Aerial crown-view tile of a tropical tree (Barro Colorado Island, Panama), acquired 20241216:
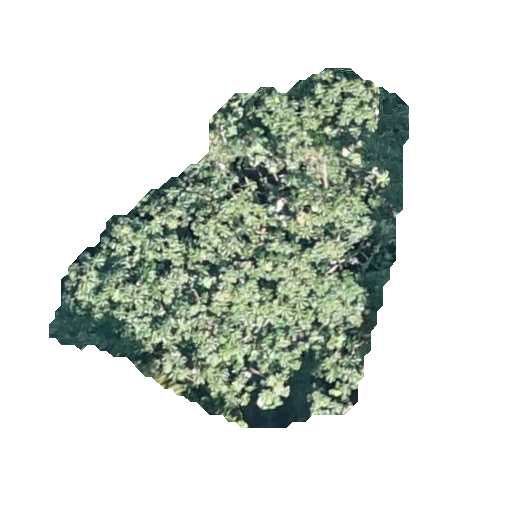
Species: Cecropia insignis
GBIF accepted scientific name: Cecropia insignis
Crown area: 119.731 m²